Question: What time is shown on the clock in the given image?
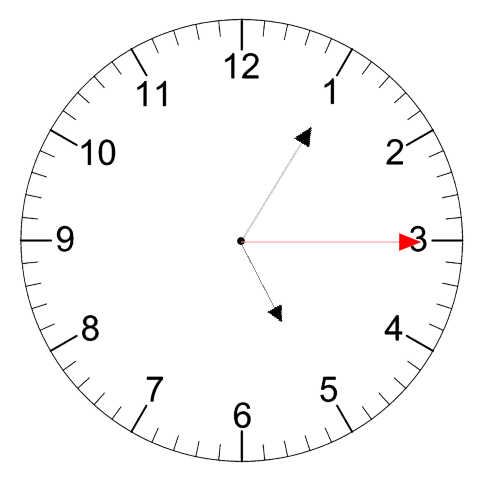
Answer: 05:05:15